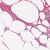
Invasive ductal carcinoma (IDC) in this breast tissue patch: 0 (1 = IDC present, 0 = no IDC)